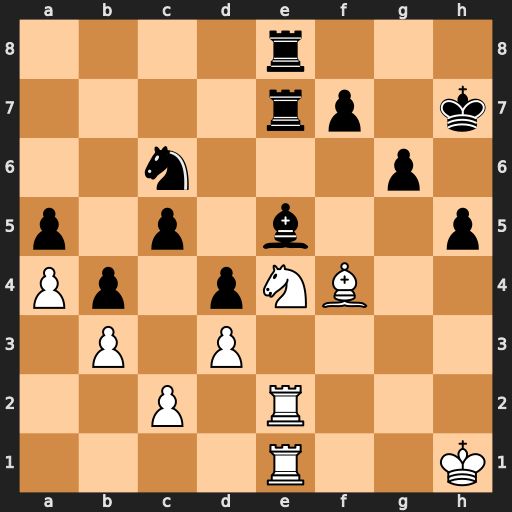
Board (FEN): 4r3/4rp1k/2n3p1/p1p1b2p/Pp1pNB2/1P1P4/2P1R3/4R2K
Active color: w
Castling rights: -
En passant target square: -
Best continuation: Bxe5 Rxe5 Nf6+ Kh6 Nxe8